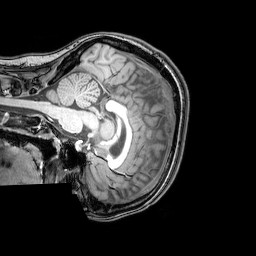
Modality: T1w
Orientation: sagittal
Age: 23
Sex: female
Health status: healthy
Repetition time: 0.081 s
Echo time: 0.037 s